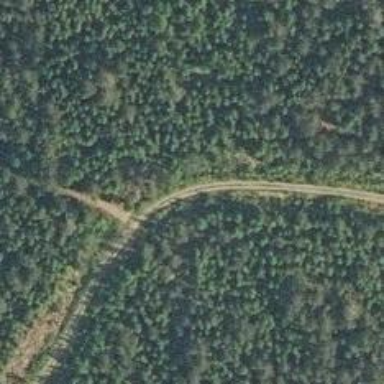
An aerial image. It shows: Track road.